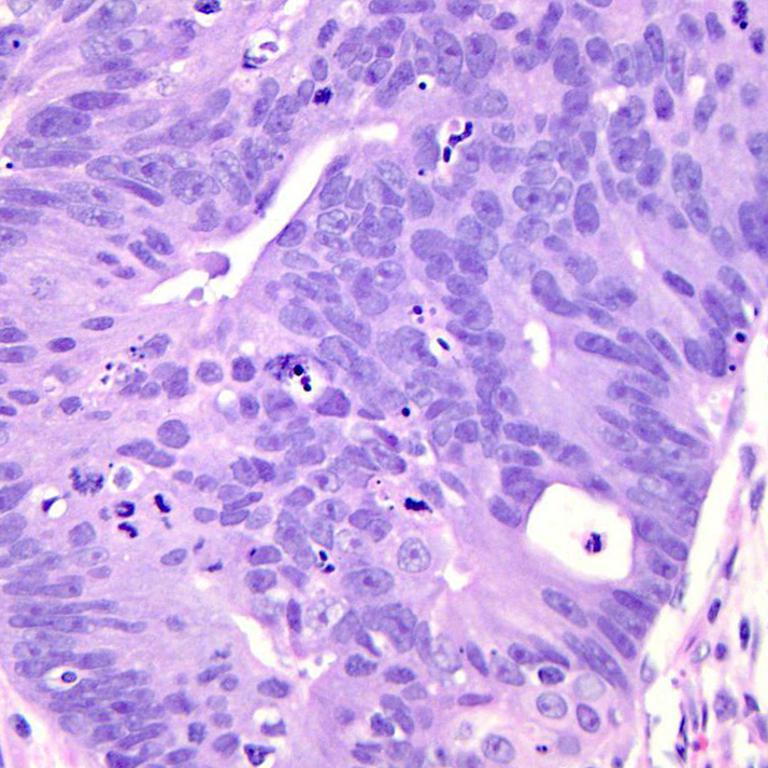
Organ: colon
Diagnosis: adenocarcinomas